Question: I am trying to create a dynamic jasper report. So I tried creating one using an example in the internet. But when I run the program I get an exception:
> Exception in thread "main" java.lang.NoClassDefFoundError:
org/apache/commons/digester/Digester at
net.sf.jasperreports.engine.JasperCompileManager.compileReport(JasperCompileManager.java:143)
at com.tfc.cheque.handle.ui.ReportPrint.main(ReportPrint.java:31)
given below is the code I used:
'''
public class ReportPrint {
public static void main(String[] args) throws JRException, IOException {
JasperReport jasperReport = JasperCompileManager.compileReport("data.xml");
JasperPrint jasperPrint = JasperFillManager.fillReport(jasperReport,new HashMap(), new JREmptyDataSource());
JasperExportManager.exportReportToPdfFile(jasperPrint, "sample.pdf");
}
public ReportPrint(){
try {
DynamicReportBuilder dynamicReportBuilder = new DynamicReportBuilder();
// configure report-level settings
dynamicReportBuilder.setReportName("Some");
dynamicReportBuilder.setPageSizeAndOrientation(Page.Page_Letter_Landscape());
// add id column to the report
ColumnBuilder columnBuilderID = ColumnBuilder.getNew();
columnBuilderID.setTitle("ID");
columnBuilderID.setWidth(180);
columnBuilderID.setFixedWidth(true);
columnBuilderID.setColumnProperty("ID", Integer.class.getName(), "@id");
dynamicReportBuilder.addColumn(columnBuilderID.build());
// add name column to report
ColumnBuilder columnBuilderName = ColumnBuilder.getNew();
columnBuilderName.setTitle("Name");
columnBuilderName.setWidth(180);
columnBuilderName.setFixedWidth(true);
columnBuilderName.setColumnProperty("Name", String.class.getName(), "@name");
dynamicReportBuilder.addColumn(columnBuilderName.build());
// add email column to report
ColumnBuilder columnBuilderEmail = ColumnBuilder.getNew();
columnBuilderEmail.setTitle("Email");
columnBuilderEmail.setWidth(180);
columnBuilderEmail.setFixedWidth(true);
columnBuilderEmail.setColumnProperty("Email", String.class.getName(), "@email");
dynamicReportBuilder.addColumn(columnBuilderEmail.build());
// add salary column to report
ColumnBuilder columnBuilderSalary = ColumnBuilder.getNew();
columnBuilderSalary.setTitle("Salary");
columnBuilderSalary.setWidth(180);
columnBuilderSalary.setFixedWidth(true);
columnBuilderSalary.setColumnProperty("Salary", Integer.class.getName(), "@salary");
dynamicReportBuilder.addColumn(columnBuilderSalary.build());
DynamicReport dynamicReport = dynamicReportBuilder.build();
// build a datasource representing the XML file
JRDataSource dataSource = new JRXmlDataSource(new File("data.xml"), "//employee");
// build JasperPrint instance, filling the report with data from datasource created above
JasperPrint jasperPrint = DynamicJasperHelper.generateJasperPrint(
dynamicReport, new ClassicLayoutManager(), dataSource, new HashMap<String, Object>());
// export to the pdf
String pdfFile = Math.round(Math.random() * 100000) + ".pdf";
JRExporter exporter = new JRPdfExporter();
exporter.setParameter(JRExporterParameter.JASPER_PRINT, jasperPrint);
exporter.setParameter(JRExporterParameter.OUTPUT_FILE_NAME, pdfFile);
exporter.exportReport();
} catch(JRException e) {
e.printStackTrace();
}
}
}
'''
I cannot Figure out the problem here. Please help. Thank you.
Here's a screenshot of my class path settings:

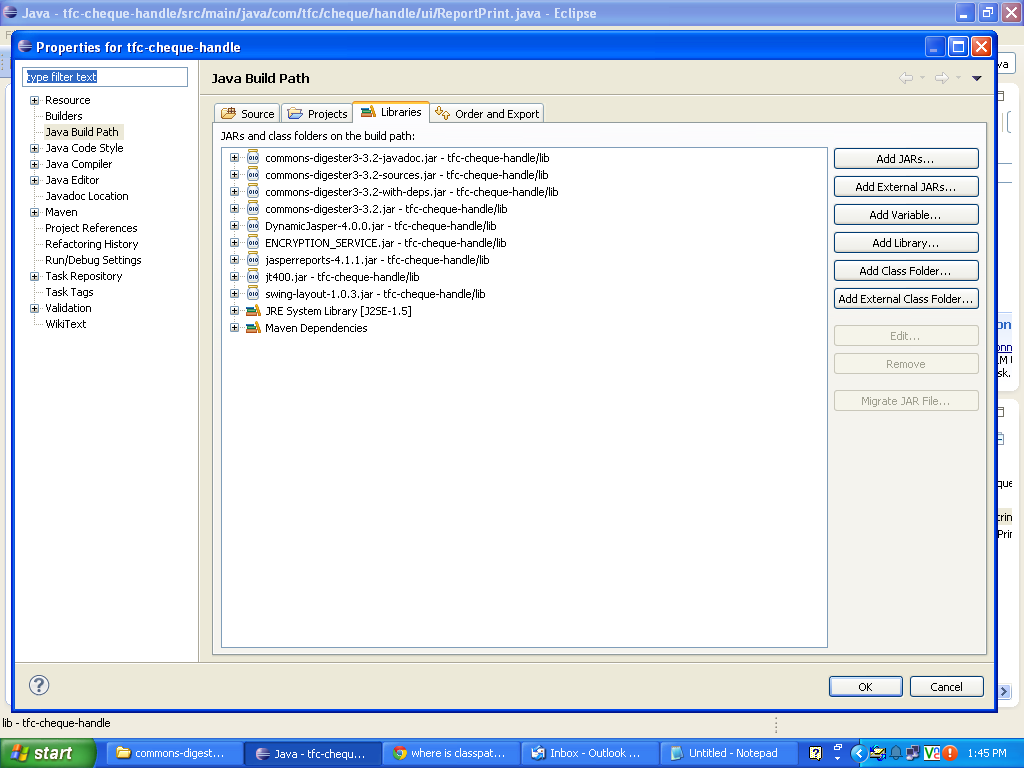
Answer: Looks like the file 'commons-digester.jar' is missing in your classpath. <URL> it and add it to the classpath.